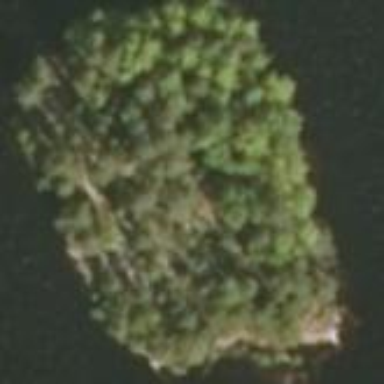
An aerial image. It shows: Image showing island.